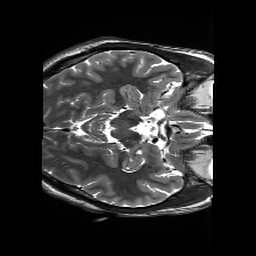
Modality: T2w
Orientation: axial
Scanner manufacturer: siemens
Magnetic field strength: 3 T
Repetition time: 13.52 s
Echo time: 0.088 s